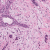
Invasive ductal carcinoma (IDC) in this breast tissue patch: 1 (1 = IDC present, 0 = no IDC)